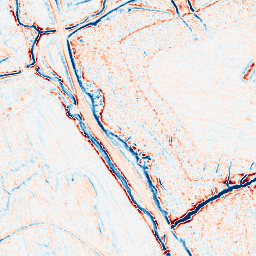
Category: edge_preserving
Decomposition family: bilateral
Decomposition parameters: d: 9
sigma_color: 150
sigma_space: 50
Upsampling method: quintic
Upsampling parameters: scale: 8
Upsampling scale: 8